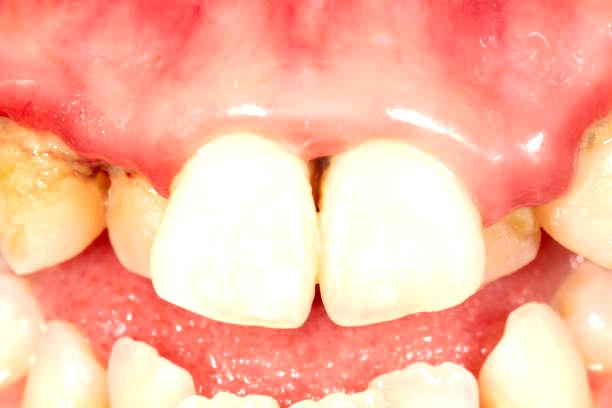
Condition: Gingivitis